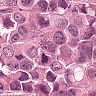
Metastatic tissue present: yes